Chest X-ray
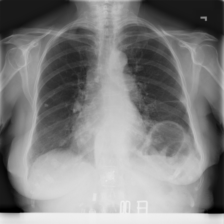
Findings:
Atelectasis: negative
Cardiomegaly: negative
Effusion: negative
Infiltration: negative
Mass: negative
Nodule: positive
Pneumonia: negative
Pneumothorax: negative
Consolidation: negative
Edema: negative
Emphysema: negative
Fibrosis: negative
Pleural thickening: negative
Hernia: negative